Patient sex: M
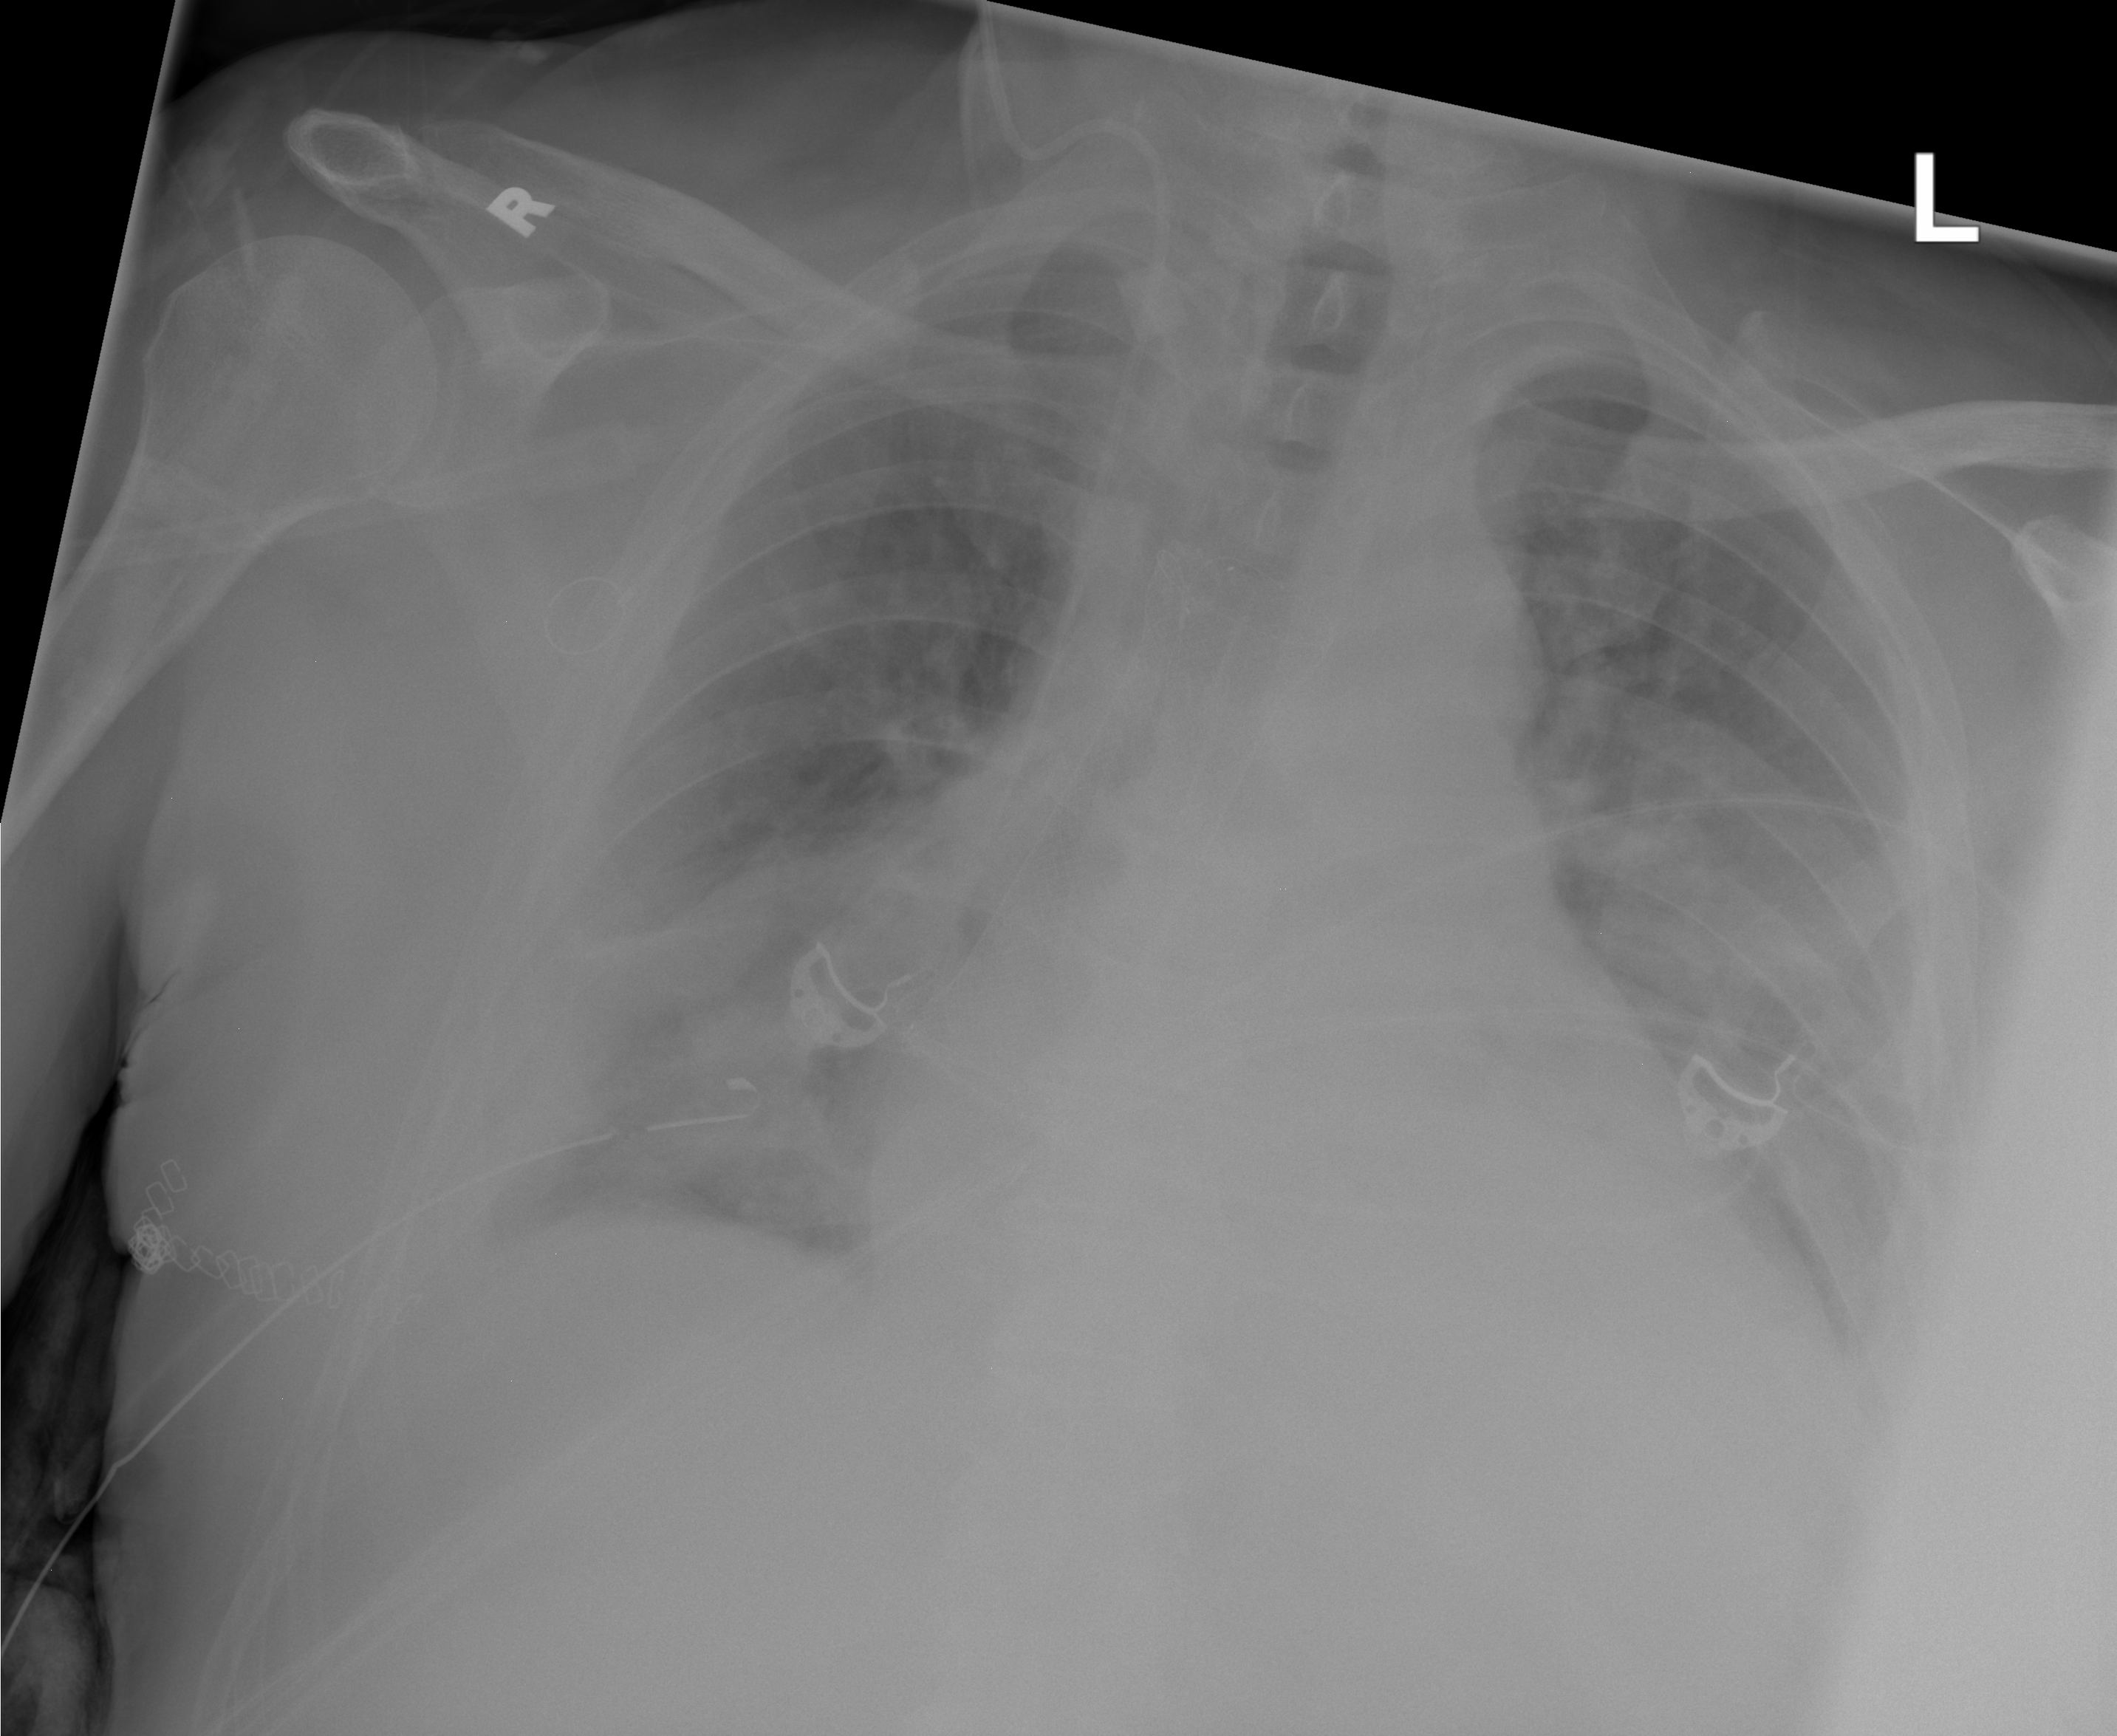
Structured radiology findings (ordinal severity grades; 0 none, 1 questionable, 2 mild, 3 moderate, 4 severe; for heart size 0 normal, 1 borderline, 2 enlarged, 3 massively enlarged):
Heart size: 2
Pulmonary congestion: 2
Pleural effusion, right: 2
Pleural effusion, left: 2
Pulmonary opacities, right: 1
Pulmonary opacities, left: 0
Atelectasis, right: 2
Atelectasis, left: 2